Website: bh-photo
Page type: customer-info-address
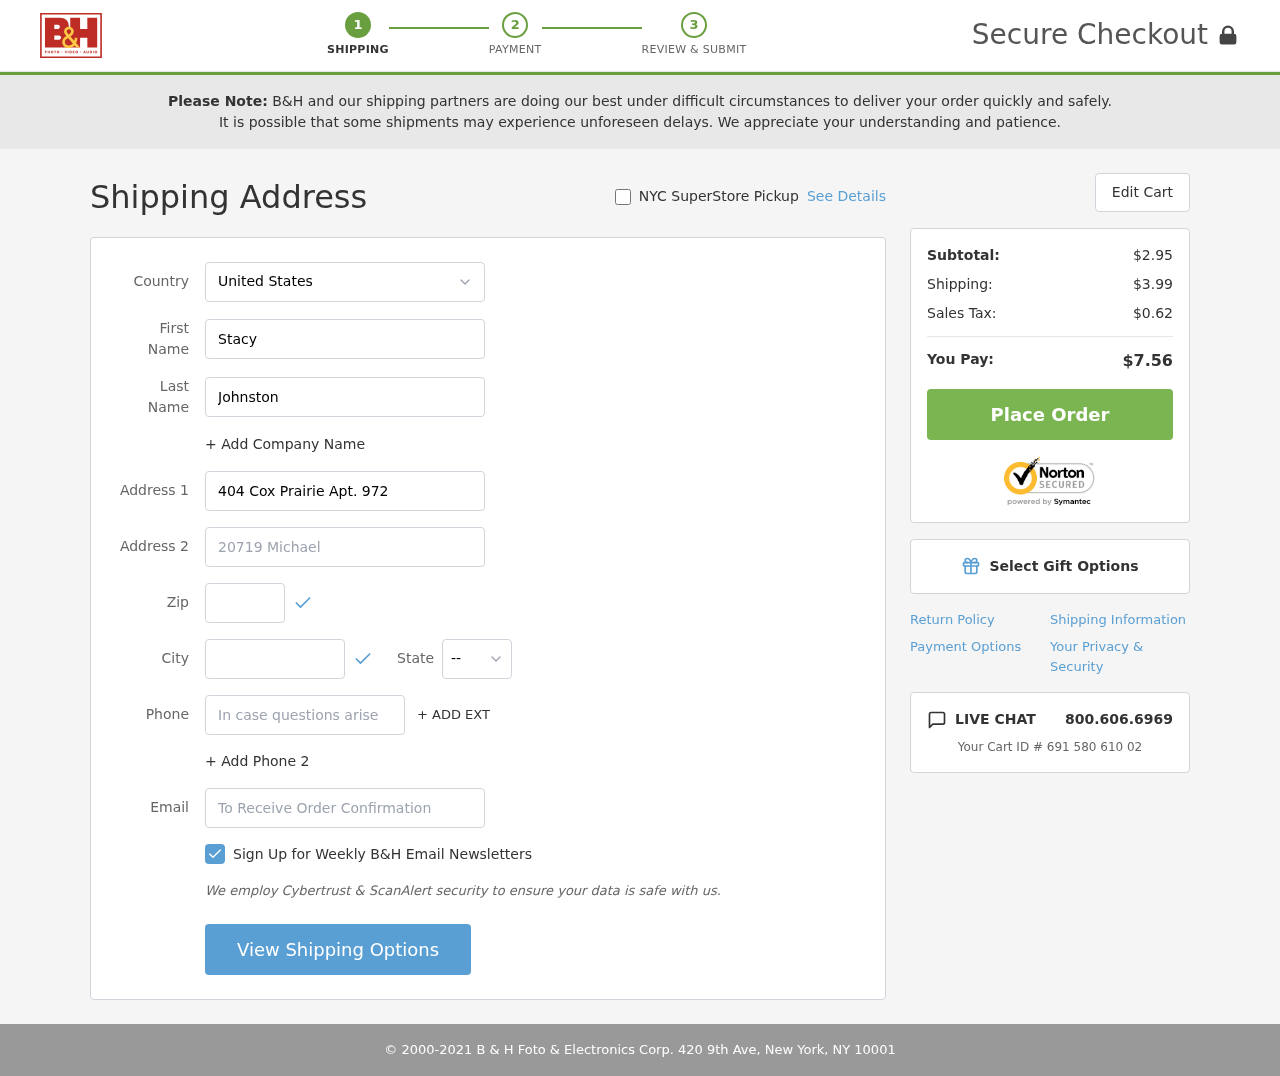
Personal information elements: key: PII_CITY
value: Port Eric
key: PII_COUNTRY
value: United States
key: PII_EMAIL
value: stacy_johnston@hotmail.com
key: PII_FIRSTNAME
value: Stacy
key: PII_LASTNAME
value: Johnston
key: PII_PHONE
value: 7535364743
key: PII_POSTCODE
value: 76464
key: PII_STATE_ABBR
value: NJ
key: PII_STREET
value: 404 Cox Prairie Apt. 972
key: PII_STREET2
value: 20719 Michael Circle Apt. 578
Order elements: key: ORDER_SUBTOTAL
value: $2.95
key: ORDER_SHIPPING_COST
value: $3.99
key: ORDER_TAX
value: $0.62
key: ORDER_TOTAL
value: $7.56
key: ORDER_ID
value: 691 580 610 02